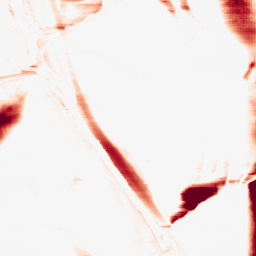
Category: morphological
Decomposition family: morphological_rect
Decomposition parameters: operation: opening
width: 50
height: 3
Upsampling method: fft_zeropad
Upsampling parameters: scale: 4
Upsampling scale: 4